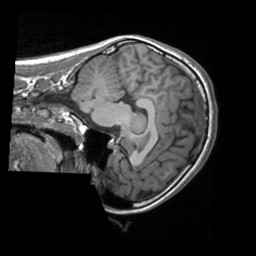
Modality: T1w
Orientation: sagittal
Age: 19
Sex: female
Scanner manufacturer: siemens
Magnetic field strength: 3 T
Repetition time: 1.9 s
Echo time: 0.00226 s